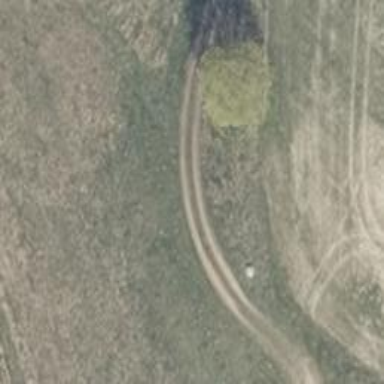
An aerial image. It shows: Grassy track road with grade 4 track type.